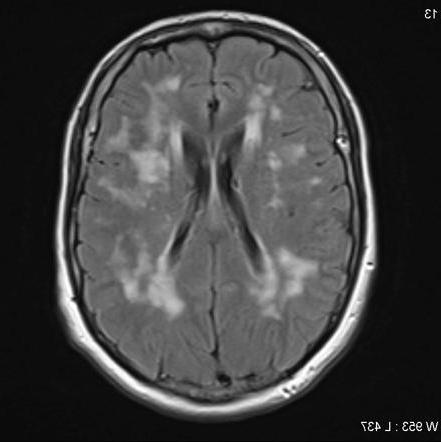
Label: notumor